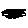
Label: cat